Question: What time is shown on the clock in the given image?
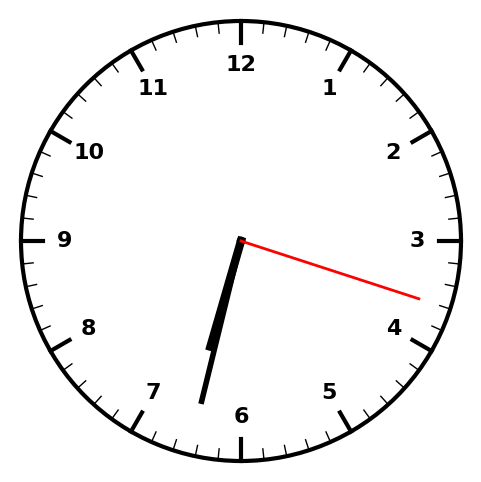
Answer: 06:32:18